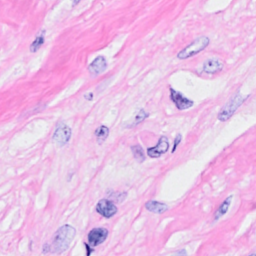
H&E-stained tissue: Breast